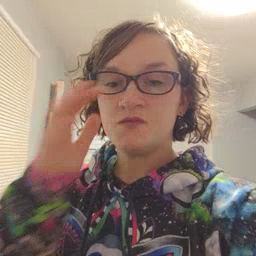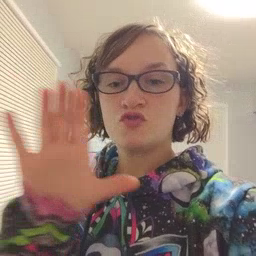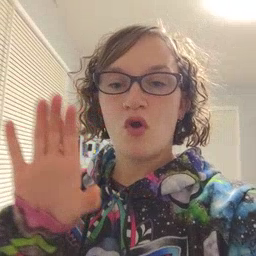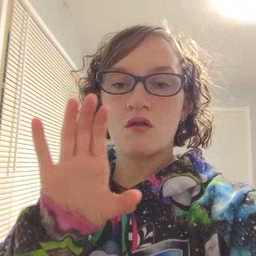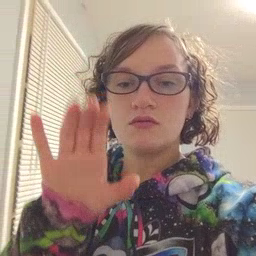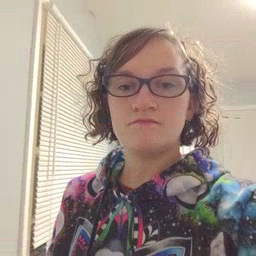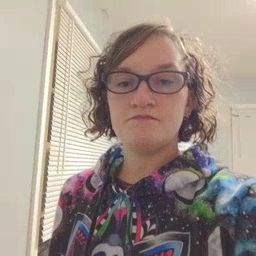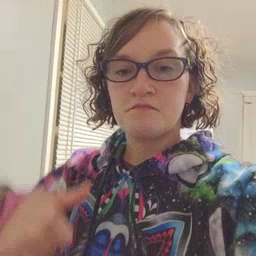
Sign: chocolate